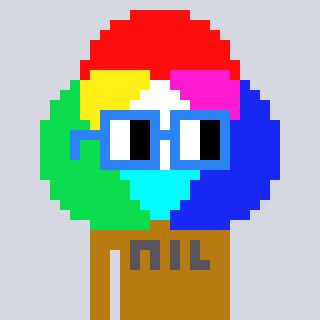
a pixel art character with square blue glasses, a color circle-shaped head and a gold-colored body on a cool background